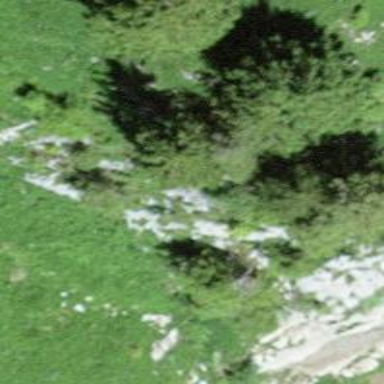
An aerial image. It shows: Forest area.